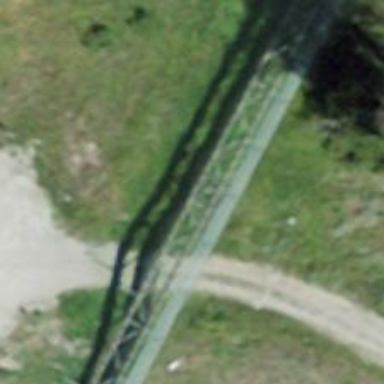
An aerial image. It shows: Funicular railway bridge.